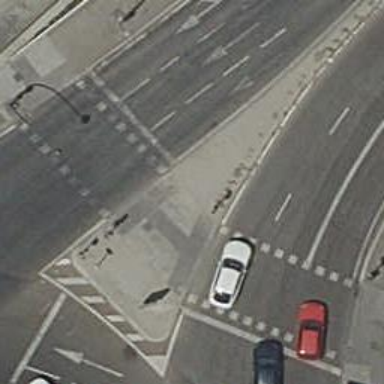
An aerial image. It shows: Asphalt footway with marked crossing equipped with traffic signals.